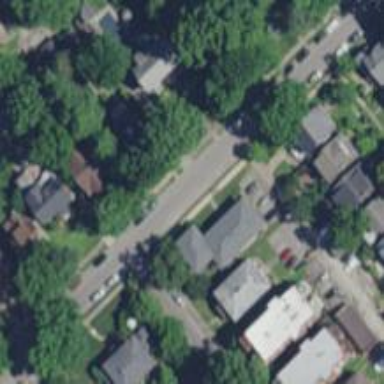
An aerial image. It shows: Alley classified as service road.